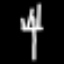
Label: fork